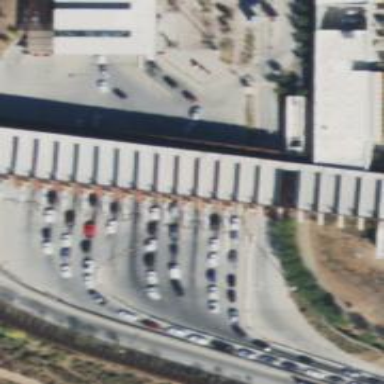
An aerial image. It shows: Border control barrier.